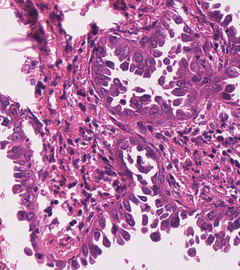
Tumor epithelial tissue: yes
Tumor-associated stroma tissue: yes
Normal tissue: no